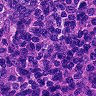
Metastatic tissue present: yes